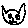
Label: cat